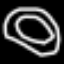
Label: donut